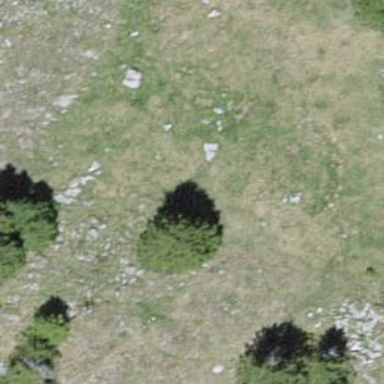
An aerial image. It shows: Needle-leaved tree in its natural environment.